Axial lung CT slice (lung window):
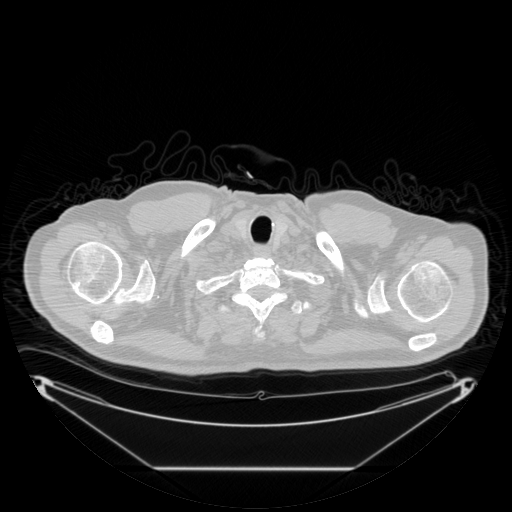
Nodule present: no